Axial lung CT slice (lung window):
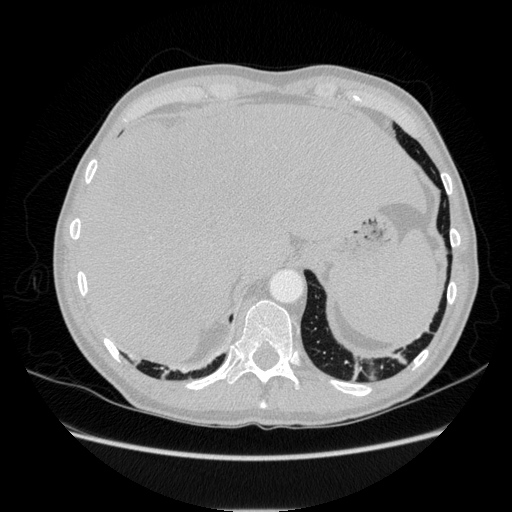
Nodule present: no